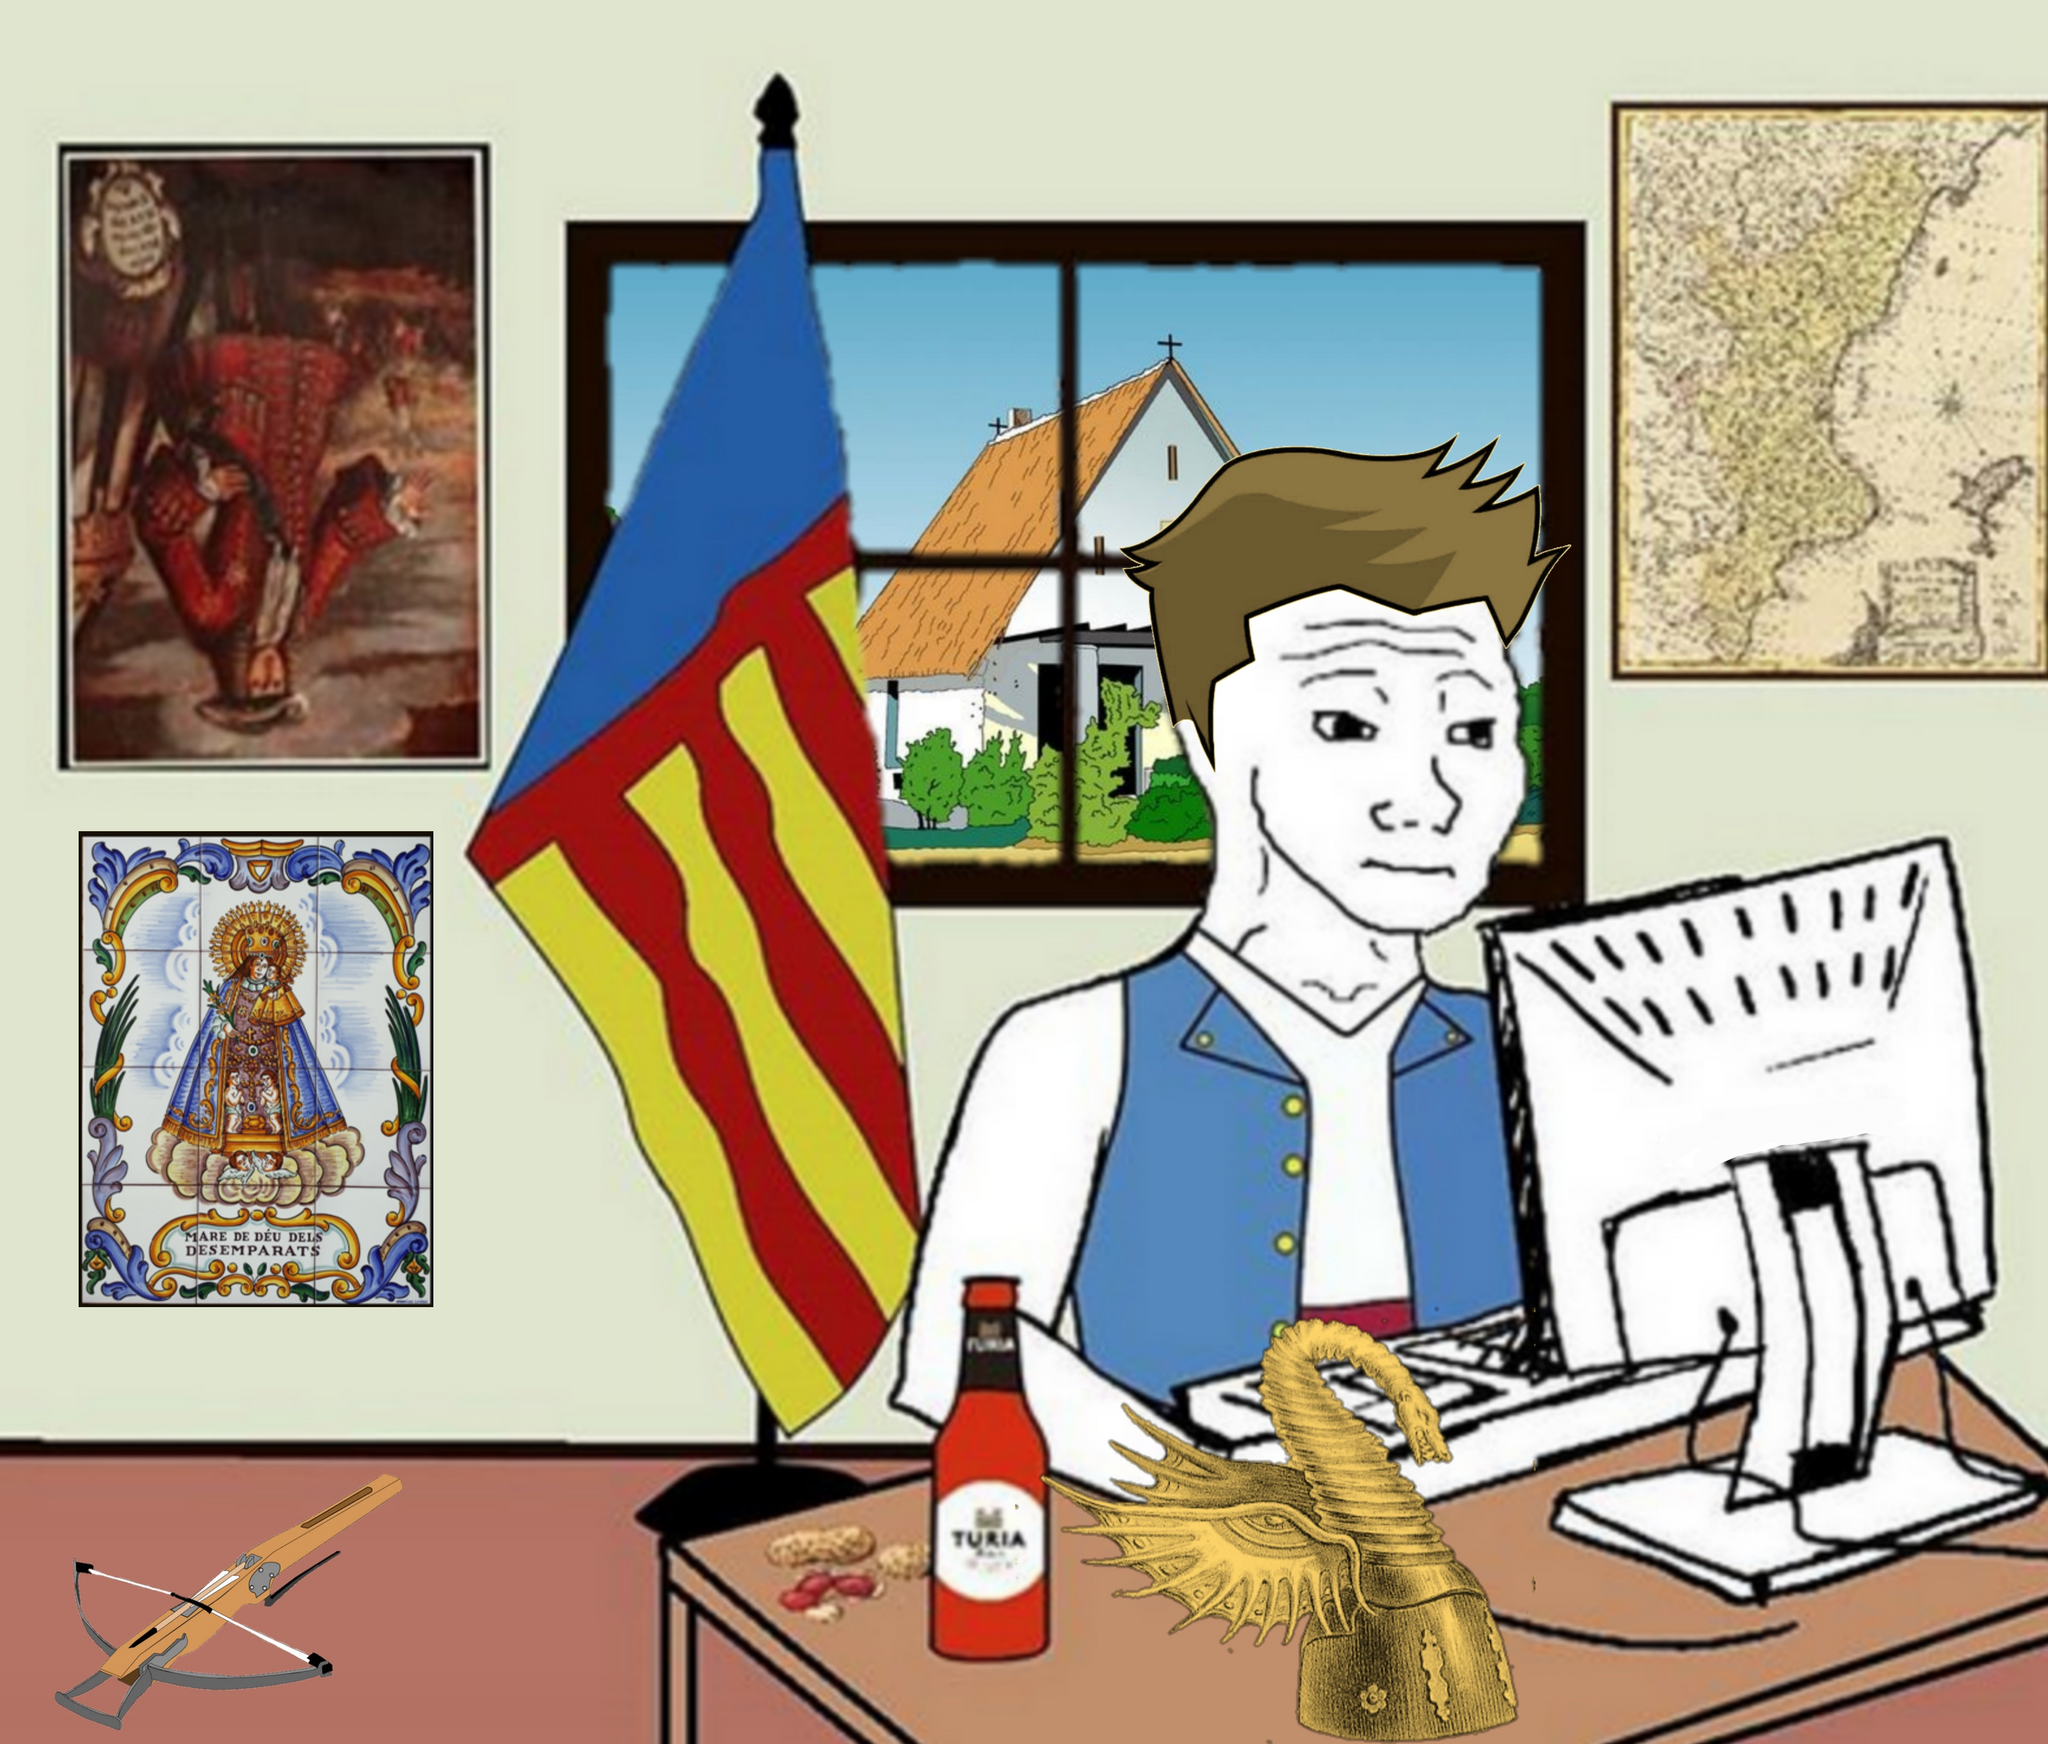
Label: 5_Wojak_with_Background